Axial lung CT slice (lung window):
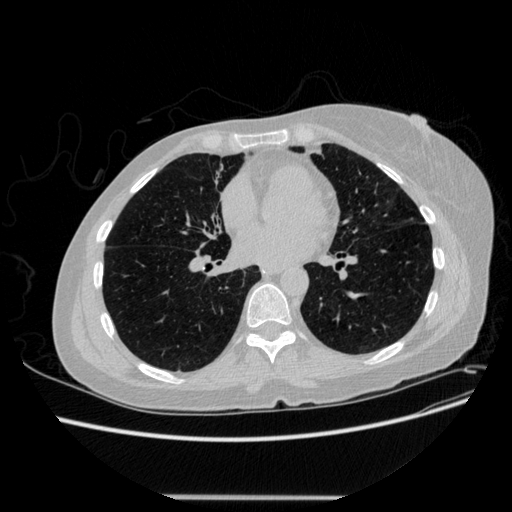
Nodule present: no